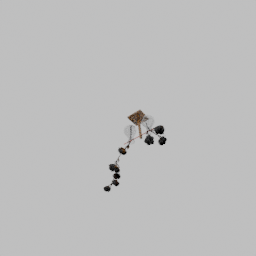
Label: decoration